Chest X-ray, PA view. Patient: 66 years old, sex M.
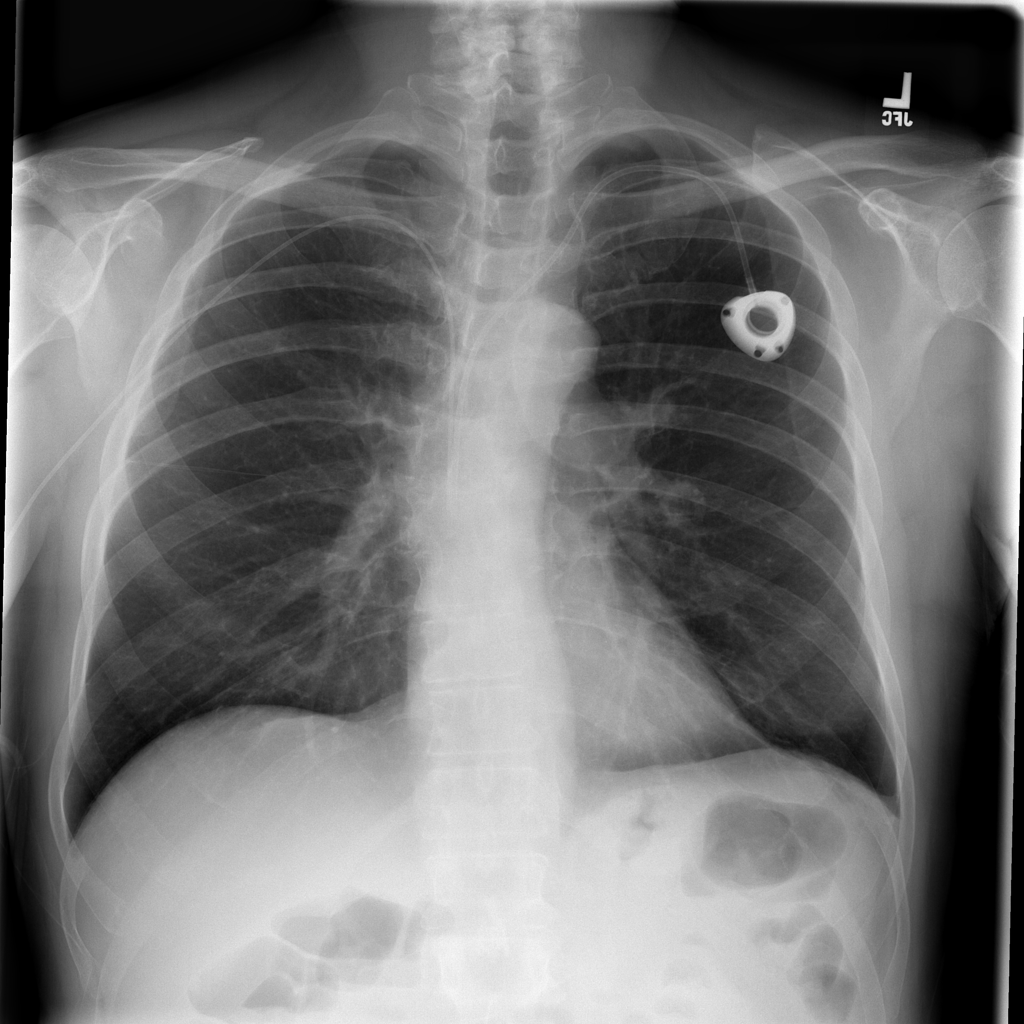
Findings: No Finding